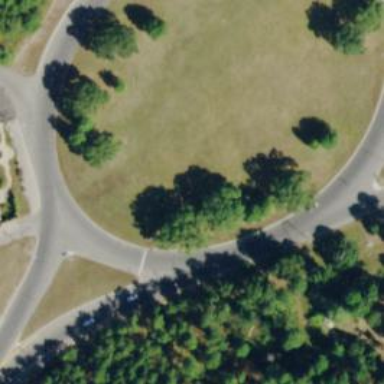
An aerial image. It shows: Circular junction on trunk highway.